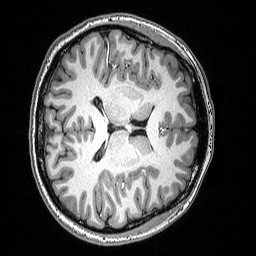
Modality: T1w
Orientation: axial
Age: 30
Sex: female
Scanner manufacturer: siemens
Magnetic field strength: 3 T
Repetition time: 2.53 s
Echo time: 0.0033 s